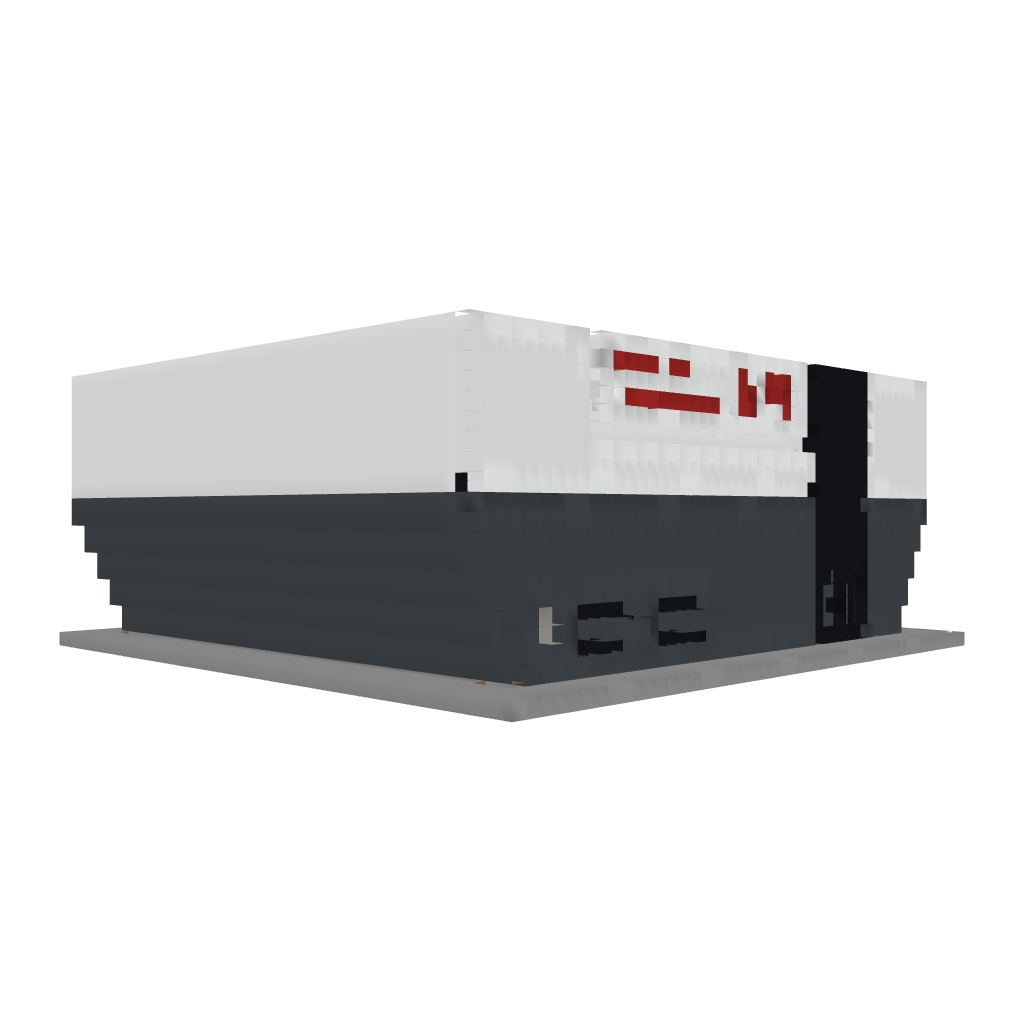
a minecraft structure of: CraftPimp Nintendo boyee